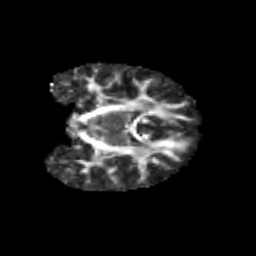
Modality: FA
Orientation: coronal
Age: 11
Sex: female
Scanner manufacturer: siemens
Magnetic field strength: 3 T
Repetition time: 3.8 s
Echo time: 0.07 s